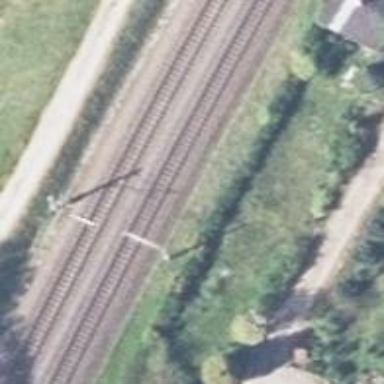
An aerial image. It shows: Milestone along the railway with catenary mast.